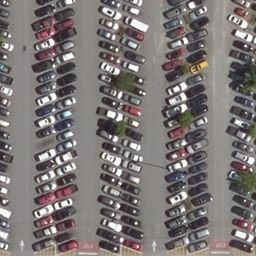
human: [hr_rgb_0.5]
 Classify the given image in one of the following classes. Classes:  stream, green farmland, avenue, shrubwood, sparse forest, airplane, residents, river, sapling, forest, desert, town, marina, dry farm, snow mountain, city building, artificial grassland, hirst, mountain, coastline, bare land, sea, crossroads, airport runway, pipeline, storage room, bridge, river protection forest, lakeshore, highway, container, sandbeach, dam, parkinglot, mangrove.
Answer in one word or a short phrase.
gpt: parkinglot